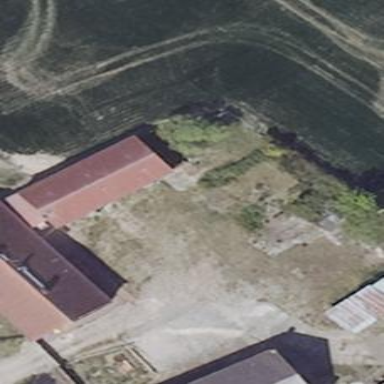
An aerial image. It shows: Gabled roof on farm auxiliary building.